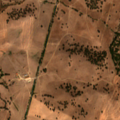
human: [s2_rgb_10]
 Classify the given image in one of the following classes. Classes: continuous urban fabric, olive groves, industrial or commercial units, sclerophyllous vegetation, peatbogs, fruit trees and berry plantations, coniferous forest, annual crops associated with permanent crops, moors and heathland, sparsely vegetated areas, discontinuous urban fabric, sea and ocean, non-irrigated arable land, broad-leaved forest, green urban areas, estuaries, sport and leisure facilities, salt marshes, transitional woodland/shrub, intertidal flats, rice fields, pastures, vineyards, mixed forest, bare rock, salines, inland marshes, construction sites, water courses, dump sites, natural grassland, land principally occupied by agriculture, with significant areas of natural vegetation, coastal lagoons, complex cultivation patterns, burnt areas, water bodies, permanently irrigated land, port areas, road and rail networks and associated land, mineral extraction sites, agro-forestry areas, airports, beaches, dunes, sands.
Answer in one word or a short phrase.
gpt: non-irrigated arable land, pastures, agro-forestry areas, broad-leaved forest, water bodies